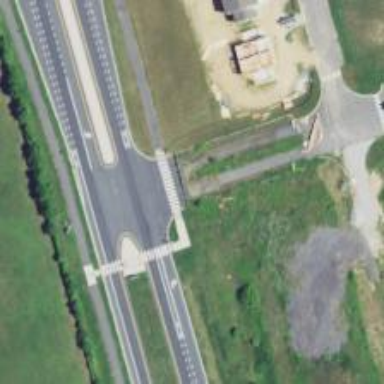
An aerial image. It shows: Marked footway crossing with pedestrian island.